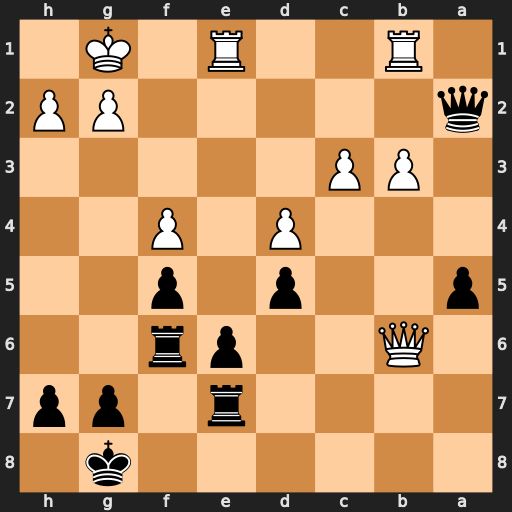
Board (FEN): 6k1/4r1pp/1Q2pr2/p2p1p2/3P1P2/1PP5/q5PP/1R2R1K1
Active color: b
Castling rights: -
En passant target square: -
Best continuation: Rg6 g3 Rh6 h4 Rg6 Re3 Qxb1+